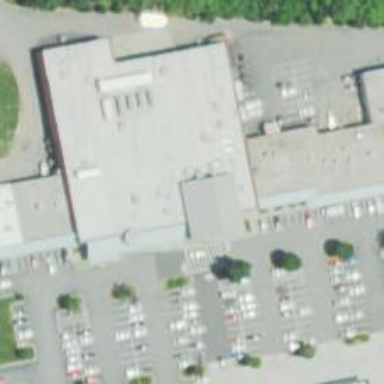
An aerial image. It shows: Supermarket.